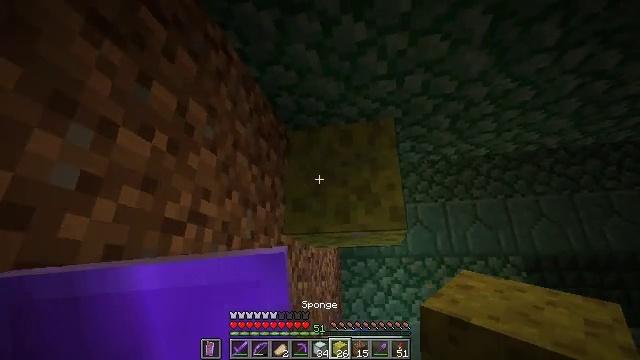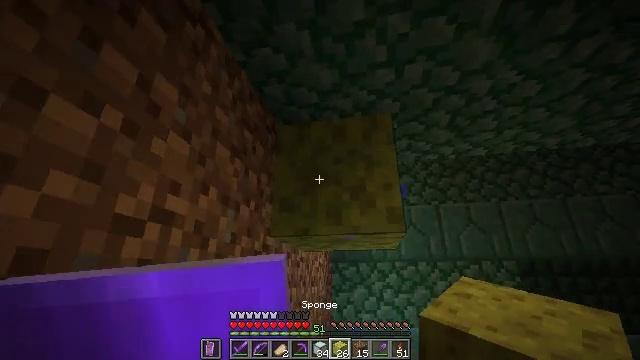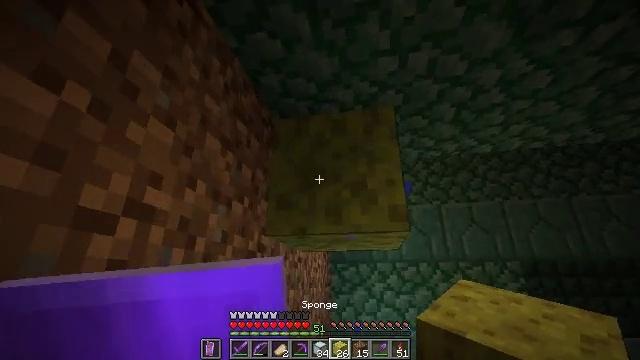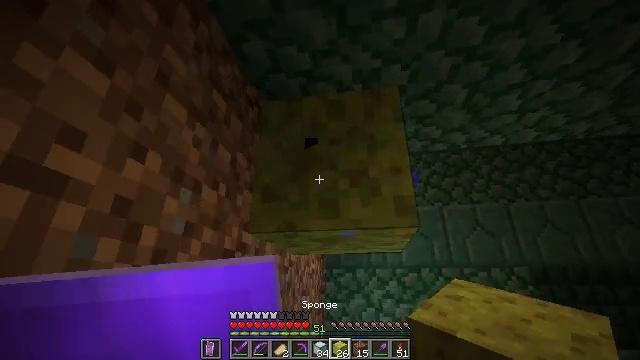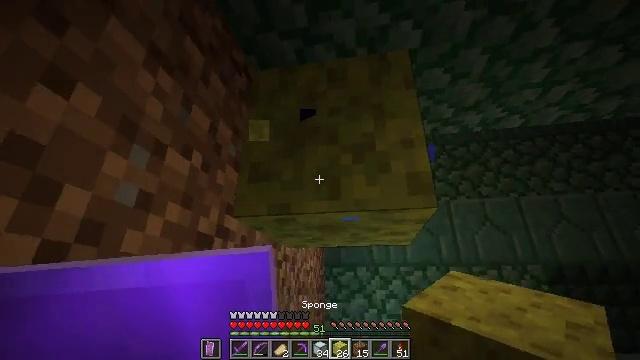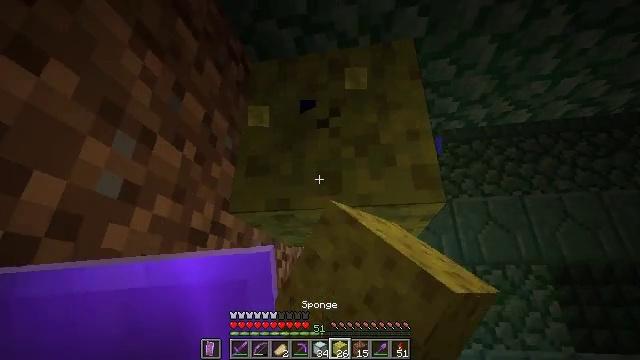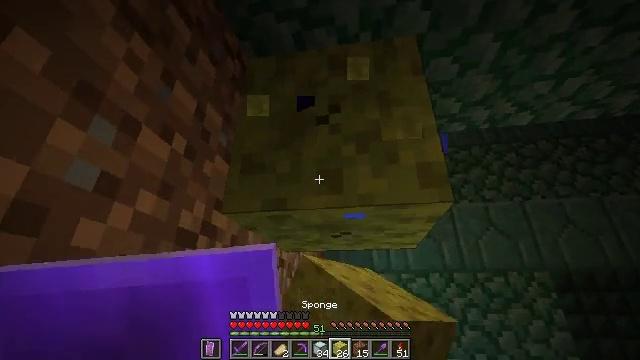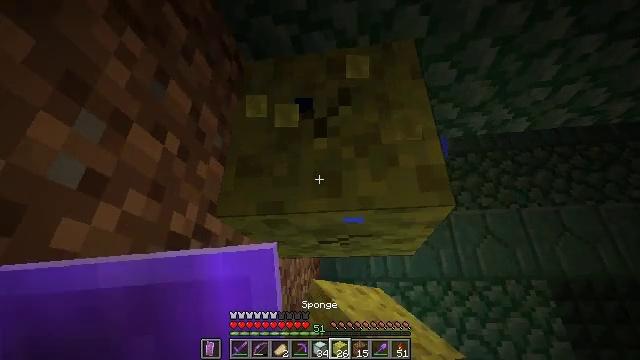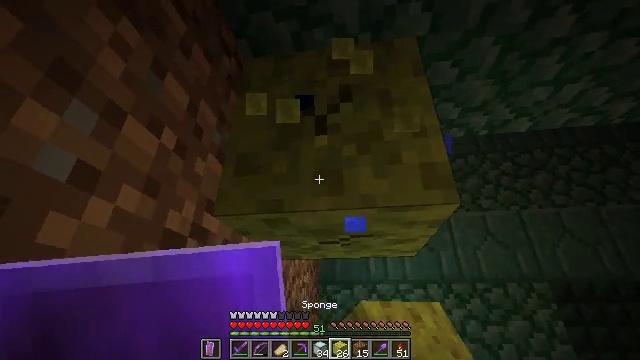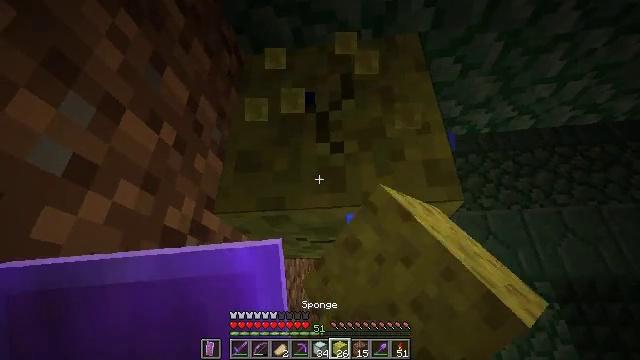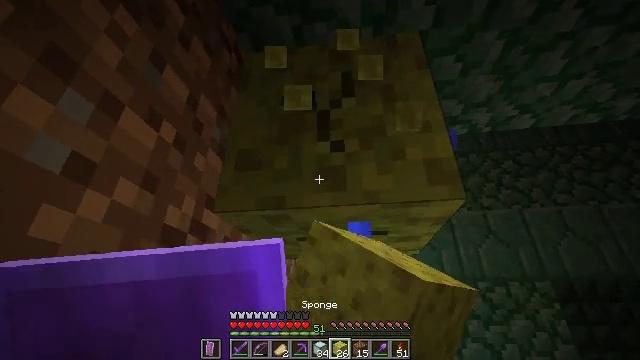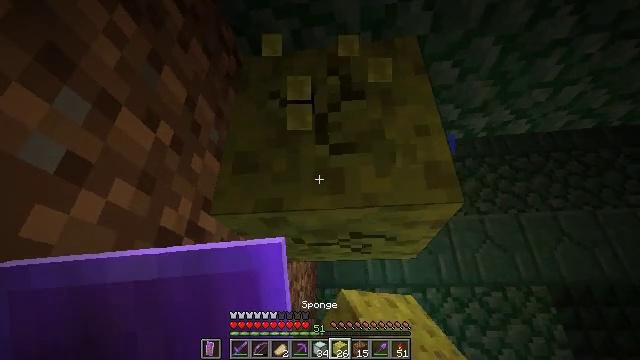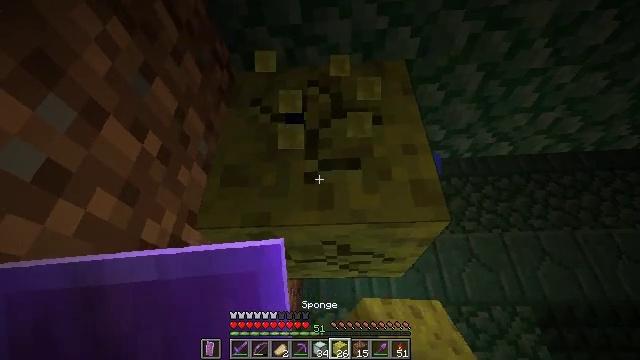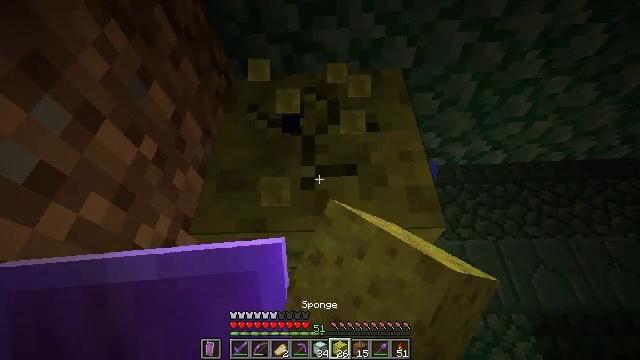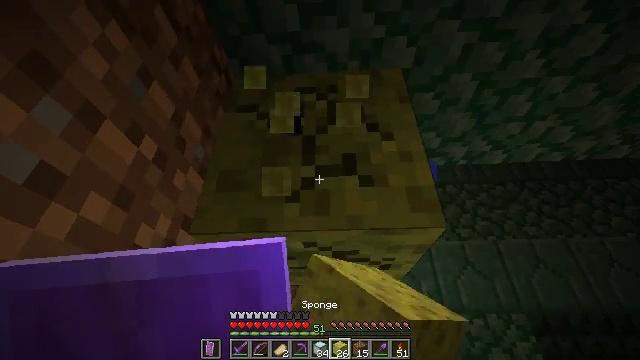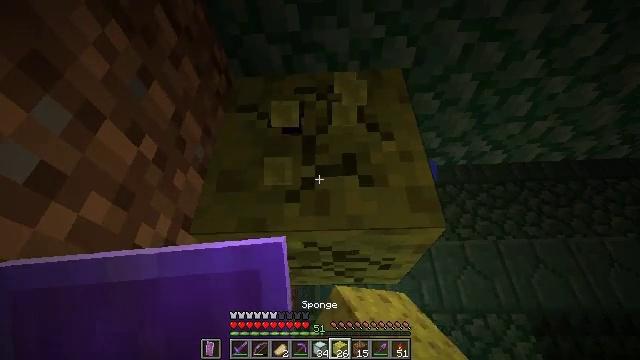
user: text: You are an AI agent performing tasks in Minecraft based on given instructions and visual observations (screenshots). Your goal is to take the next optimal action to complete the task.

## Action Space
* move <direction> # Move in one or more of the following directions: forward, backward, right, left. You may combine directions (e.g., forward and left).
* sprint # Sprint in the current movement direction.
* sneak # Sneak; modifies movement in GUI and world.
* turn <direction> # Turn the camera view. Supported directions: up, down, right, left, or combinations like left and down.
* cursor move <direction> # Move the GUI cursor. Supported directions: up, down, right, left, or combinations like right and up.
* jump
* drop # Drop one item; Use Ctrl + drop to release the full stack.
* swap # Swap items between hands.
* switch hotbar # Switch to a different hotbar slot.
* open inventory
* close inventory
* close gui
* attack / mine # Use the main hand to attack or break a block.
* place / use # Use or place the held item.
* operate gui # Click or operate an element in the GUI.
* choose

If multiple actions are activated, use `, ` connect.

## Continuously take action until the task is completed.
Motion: motion action
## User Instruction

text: Mine the wet sponge underwater.
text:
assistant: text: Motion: move forward, turn right
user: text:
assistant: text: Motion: move forward
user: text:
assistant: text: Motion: move forward, turn up
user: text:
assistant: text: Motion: move forward, attack / mine
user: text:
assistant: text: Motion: attack / mine
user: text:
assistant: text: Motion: turn up, attack / mine
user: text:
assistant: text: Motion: turn up, attack / mine
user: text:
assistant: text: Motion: attack / mine
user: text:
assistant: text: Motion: attack / mine
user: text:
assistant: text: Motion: attack / mine
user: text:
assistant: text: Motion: attack / mine
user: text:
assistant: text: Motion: turn right and up, attack / mine
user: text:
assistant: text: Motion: turn right and up, attack / mine
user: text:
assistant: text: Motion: attack / mine
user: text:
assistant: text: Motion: attack / mine
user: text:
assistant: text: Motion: attack / mine
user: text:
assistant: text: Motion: attack / mine
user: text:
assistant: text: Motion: attack / mine
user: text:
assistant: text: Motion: attack / mine
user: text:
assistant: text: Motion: attack / mine
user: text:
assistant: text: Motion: attack / mine
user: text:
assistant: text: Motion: attack / mine
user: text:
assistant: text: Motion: attack / mine
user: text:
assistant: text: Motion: attack / mine
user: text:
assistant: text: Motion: attack / mine
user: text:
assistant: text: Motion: attack / mine